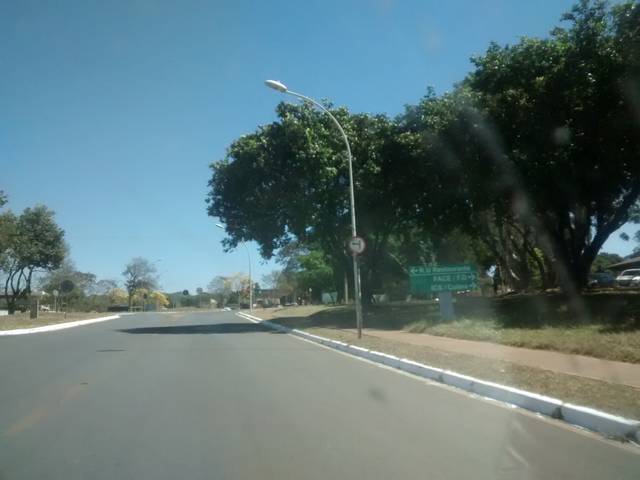
Region: Brazil
Coordinates: -15.76, -47.872